A bearing vibration time series has been folded into this square grayscale image, one row per segment of consecutive samples. Diagnose the bearing from this image, choosing from: normal, inner_race, outer_race, ball.
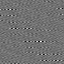
Answer: inner_race